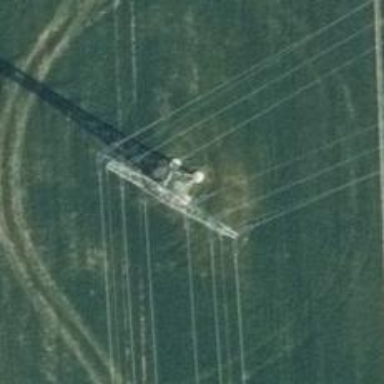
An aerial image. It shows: Power tower.